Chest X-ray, PA view. Patient: 27 years old, sex F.
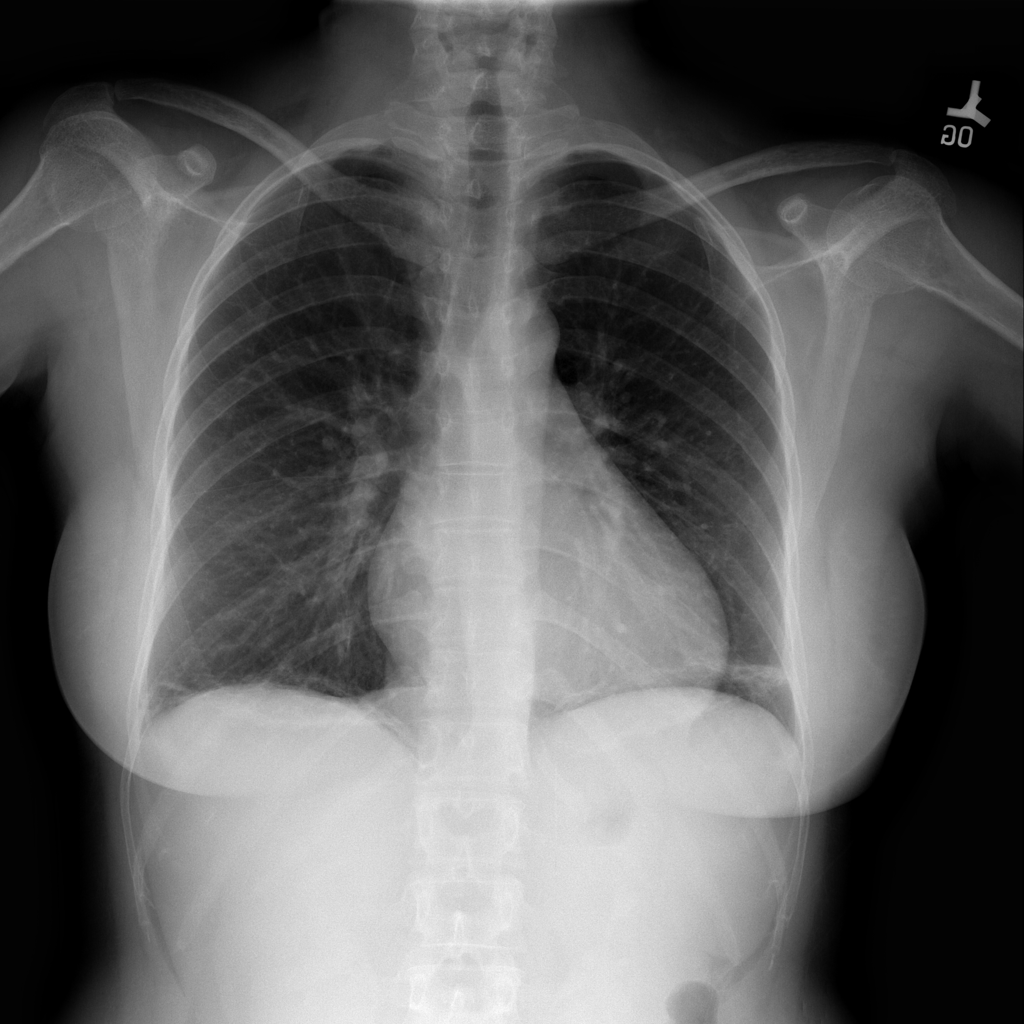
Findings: Infiltration